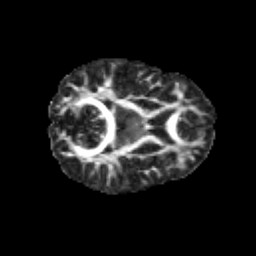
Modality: FA
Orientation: axial
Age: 13
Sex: female
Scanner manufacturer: siemens
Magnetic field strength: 3 T
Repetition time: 3.8 s
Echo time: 0.07 s